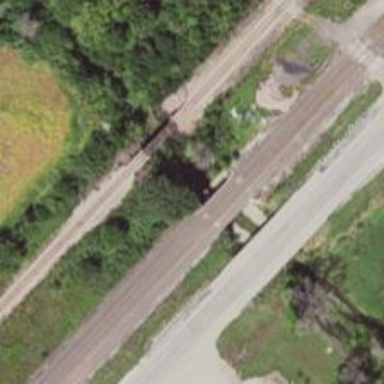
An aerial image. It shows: Bridge over railway line.